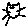
Label: cat